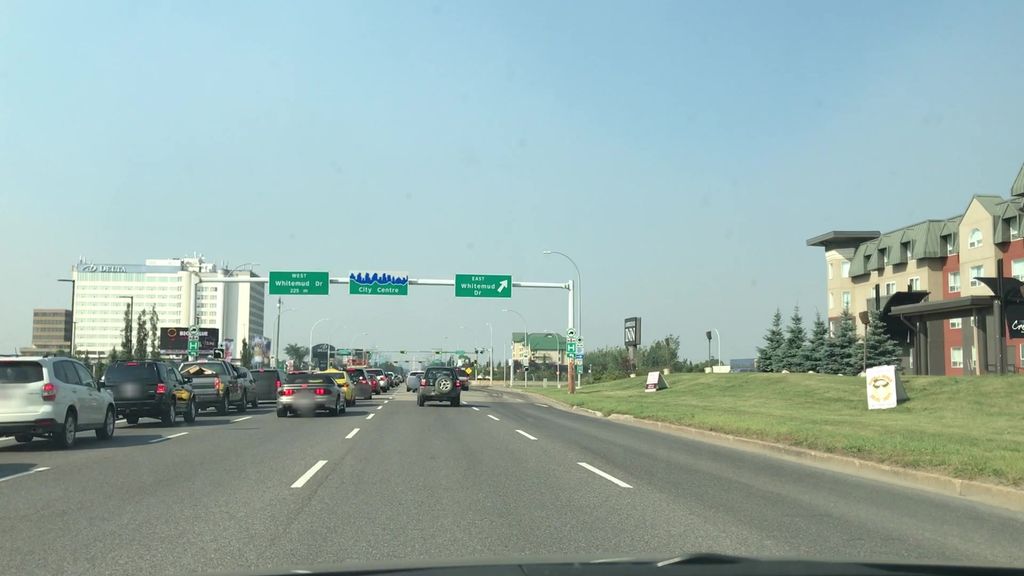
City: edmonton